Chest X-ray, PA view. Patient: 64 years old, sex M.
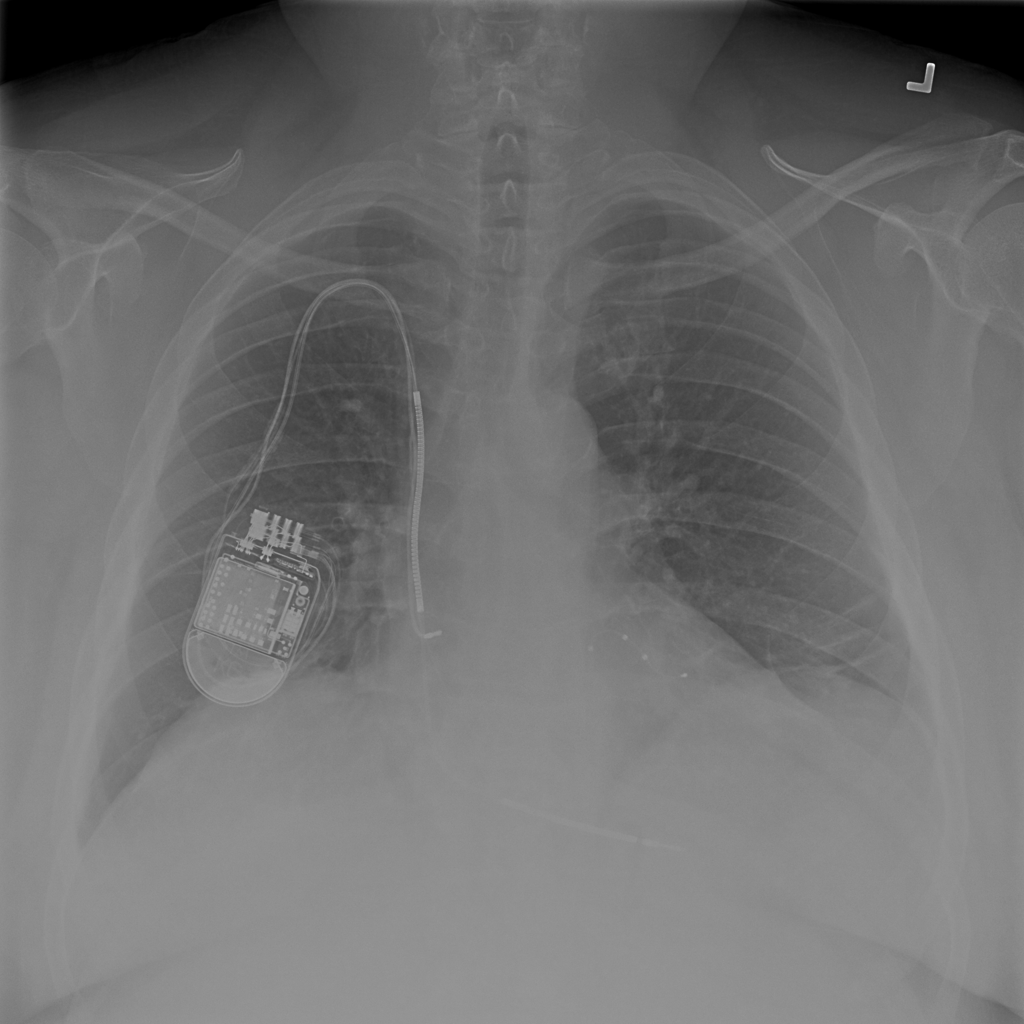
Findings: Infiltration